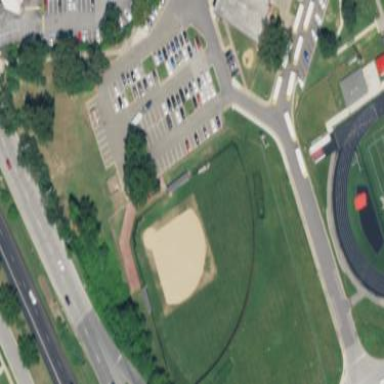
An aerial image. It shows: Baseball pitch for leisure land.